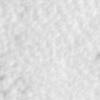
Label: no_change